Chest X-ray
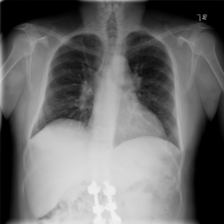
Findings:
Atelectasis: negative
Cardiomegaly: negative
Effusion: negative
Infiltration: negative
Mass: negative
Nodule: negative
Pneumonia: negative
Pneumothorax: negative
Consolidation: negative
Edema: negative
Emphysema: negative
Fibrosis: negative
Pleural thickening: negative
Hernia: negative